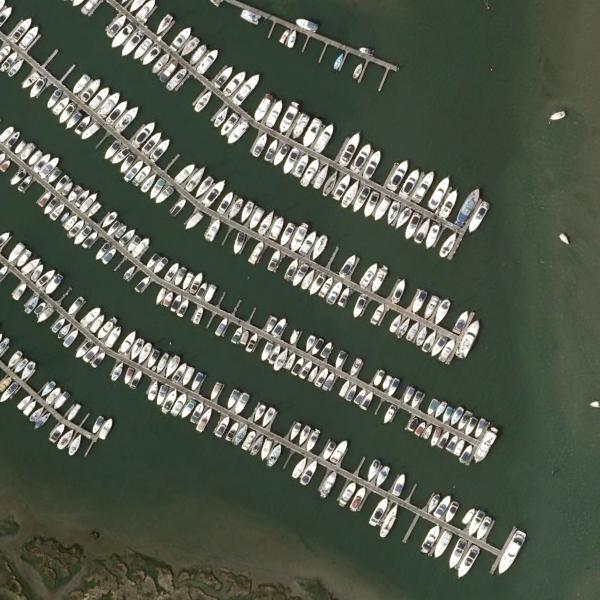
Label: Port